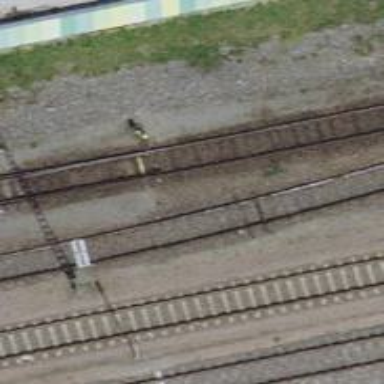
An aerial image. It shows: Single track railway siding.